Question: I am trying to go through this entire table and echo out all of the emails
Here is my query
> SELECT 'meta_value' FROM 'wp_usermeta' WHERE 'meta_key'='user_email'
Here is a picture of when I execute it in Phpmyadmin

And here is the output when I run my php script
'''
array(8) {
[0]=>
string(3) "781"
["umeta_id"]=>
string(3) "781"
[1]=>
string(2) "36"
["user_id"]=>
string(2) "36"
[2]=>
string(10) "user_email"
["meta_key"]=>
string(10) "user_email"
[3]=>
string(22) "ndroyal@eagleray.co.il"
["meta_value"]=>
string(22) "ndroyal@eagleray.co.il"
}
'''
You can clearly see there is way more than 8 rows, I can't figure this out any input would be greatly appreciated!
'''
$data = $db->fetch_array("SELECT * FROM 'wp_usermeta' WHERE 'meta_key'='user_email'");
var_dump($data);
'''
DB Class:
'''
<?php
class DB {
function __construct() {
global $dbase;
$this->mysqli = new mysqli($dbase['host'], $dbase['user'], $dbase['pass'], $dbase['name']);
if($this->mysql->connect_error) {
die('Unable to Connect to Database');
}
}
function query($i) {
return $this->mysqli->query($i);
}
function fetch_array($i) {
if(!is_object($i)) {
// create $i as an object!
$i = $this->query($i);
}
return $i->fetch_array();
}
function num($i) {
if(!is_object($i)) {
// create $i as an object!
$i = $this->query($i);
}
return $i->num_rows;
}
}
?>
'''
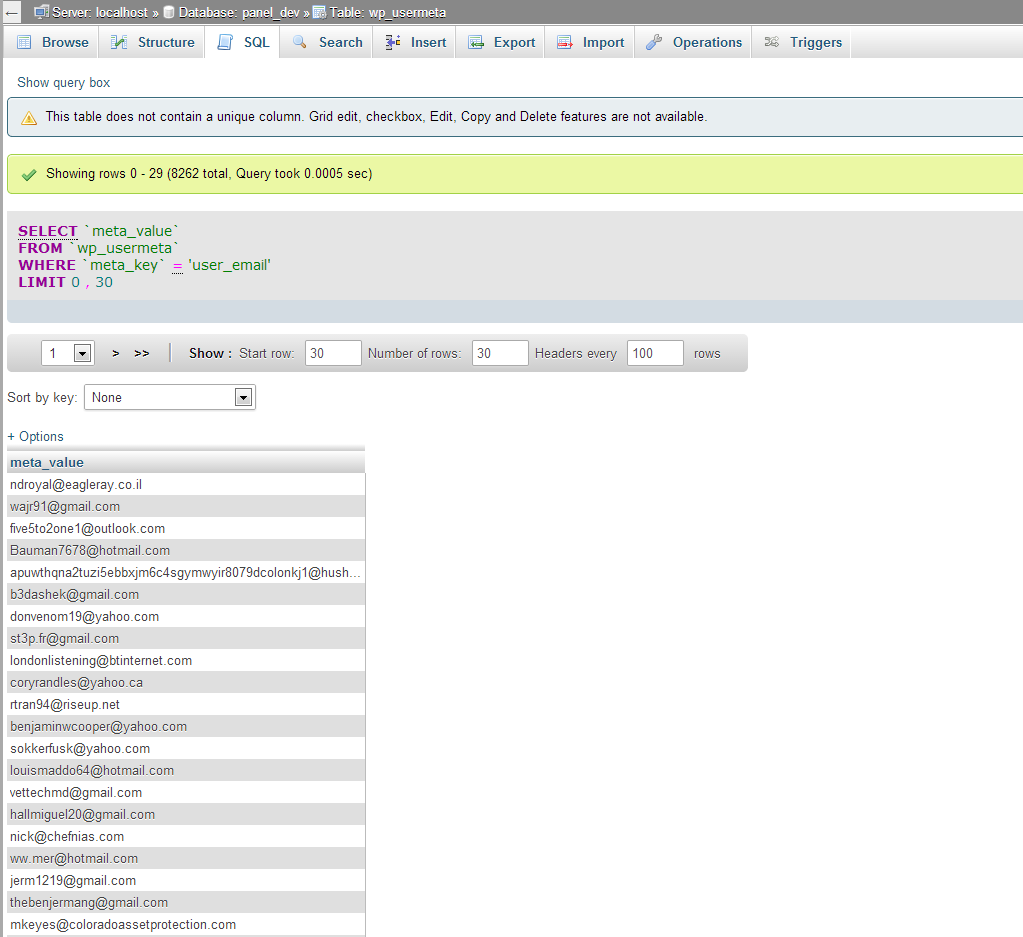
Answer: '$db->fetch_array' only returns the first row of the result. You have to use a different method to loop through all selected rows, though you'll have to figure out which method that is on your own since we don't know your database class (of which $db is an instance of).
edit: The following code should work:
'''
$result = $db->query(your query);
while ($row = $result->fetch_array()) {
// do something with $row
}
'''